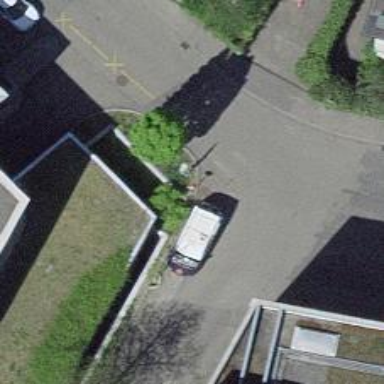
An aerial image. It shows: Kerb serving as barrier.